Question: # Unable to install Productivity Power Tools Extension for Visual Studio Professional 2015 RC
1. Visual Studio IDE, Tools > Extensions and Updates > Online > Visual Studio gallery
2. visualstudiogallery.msdn.microsoft.com site.

'Install Log'
'''
2015-07-22 8:22:27 AM - Microsoft VSIX Installer
2015-07-22 8:22:27 AM - -------------------------------------------
2015-07-22 8:22:27 AM - Initializing Install...
2015-07-22 8:22:28 AM - Extension Details...
2015-07-22 8:22:28 AM - Identifier : VSProPack.Microsoft.15893CD4-2422-4427-BEA8-4E28DCC26346
2015-07-22 8:22:28 AM - Name : Productivity Power Tools 2015
2015-07-22 8:22:28 AM - Author : Microsoft
2015-07-22 8:22:28 AM - Version : 14.0.23120.0
2015-07-22 8:22:28 AM - Description : A set of extensions to Visual Studio 2015 Community (and above) which improves developer productivity.
2015-07-22 8:22:28 AM - Locale : en-US
2015-07-22 8:22:28 AM - MoreInfoURL : http://go.microsoft.com/fwlink/p/?LinkID=618589
2015-07-22 8:22:28 AM - InstalledByMSI : False
2015-07-22 8:22:28 AM - SupportedFrameworkVersionRange : [4.5,)
2015-07-22 8:22:28 AM -
2015-07-22 8:22:28 AM - System.Security.Cryptography.CryptographicException: SignatureDescription could not be created for the signature algorithm supplied.
at System.Security.Cryptography.Xml.SignedXml.CheckSignedInfo(AsymmetricAlgorithm key)
at System.Security.Cryptography.Xml.SignedXml.CheckSignature(AsymmetricAlgorithm key)
at System.Security.Cryptography.Xml.SignedXml.CheckSignature(X509Certificate2 certificate, Boolean verifySignatureOnly)
at MS.Internal.IO.Packaging.XmlDigitalSignatureProcessor.Verify(X509Certificate2 signer)
at System.IO.Packaging.PackageDigitalSignature.Verify(X509Certificate signingCertificate)
at System.IO.Packaging.PackageDigitalSignature.Verify()
at Microsoft.VisualStudio.ExtensionManager.InstallableExtensionImpl.GetSignatureState(ZipPackage vsixPackage)
at Microsoft.VisualStudio.ExtensionManager.InstallableExtensionImpl.get_SignatureState()
at VSIXInstaller.App.LogExtensionDetails(IExtension extension)
at VSIXInstaller.App.InitializeInstall(Boolean isRepairSupported)
at VSIXInstaller.App.InitializeInstall()
at System.Threading.Tasks.Task.InnerInvoke()
at System.Threading.Tasks.Task.Execute()
'''
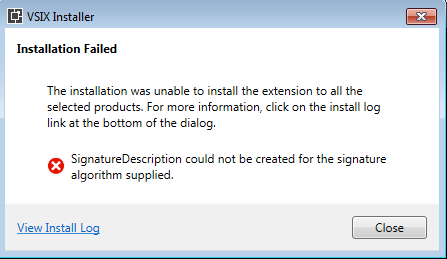
Answer: Found the answer after scanning through the description section again:
> Productivity Power Tools 2015 can not be installed on the RC version of VS 2015.NOTE:This version is signed in a manner which is not supported by the version of Visual Studio 2015. It will only install on the version. You can download the RTM version of Visual Studio 2015 <URL> - the Visual Studio 2015 Community Edition and higher support the installation of Productivity Power Tools and other Visual Studio Extensions.